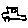
Label: car